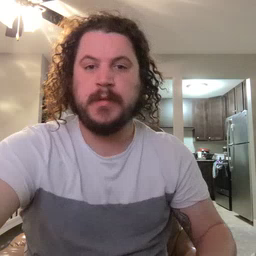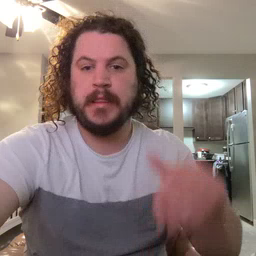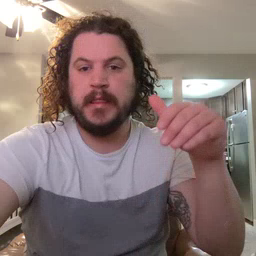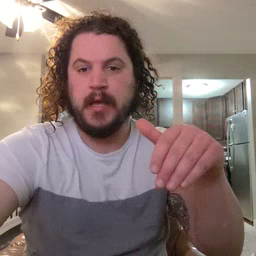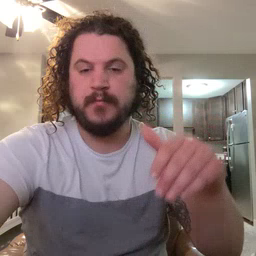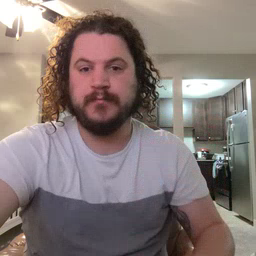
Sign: night